Brain MRI, t2w sequence, axial 2D slice.
Patient: age 40, sex F, weight 78 kg, height 1.78 m
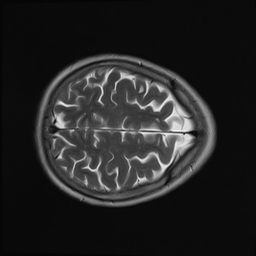